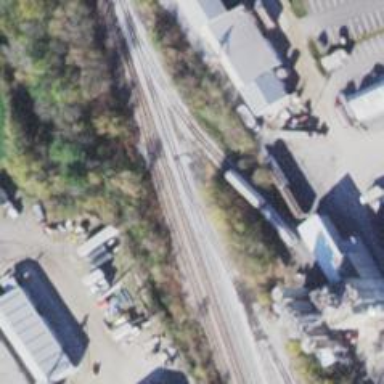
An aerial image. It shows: Railway yard used for servicing trains.